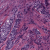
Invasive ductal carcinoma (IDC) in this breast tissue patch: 1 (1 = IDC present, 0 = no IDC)